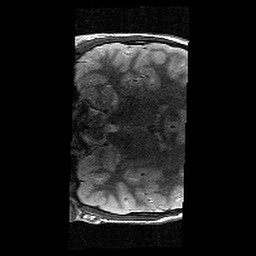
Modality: T2w
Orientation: coronal
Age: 12
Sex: male
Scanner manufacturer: siemens
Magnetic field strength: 3 T
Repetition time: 8.46 s
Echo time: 0.067 s